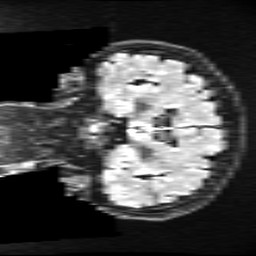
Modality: FLAIR
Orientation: coronal
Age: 59
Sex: female
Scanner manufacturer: ge
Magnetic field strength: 3 T
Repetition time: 11 s
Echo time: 0.1497 s